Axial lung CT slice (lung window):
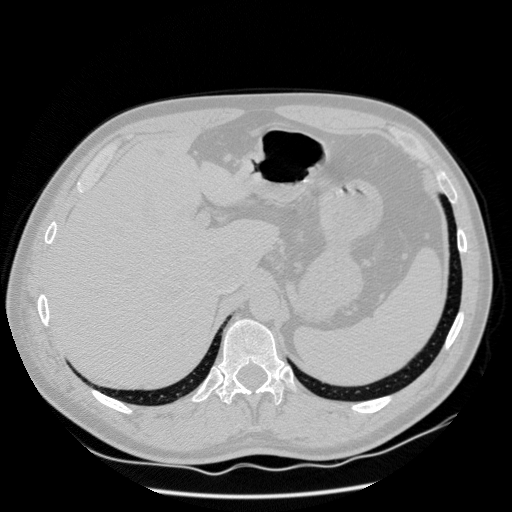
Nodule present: no